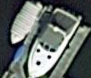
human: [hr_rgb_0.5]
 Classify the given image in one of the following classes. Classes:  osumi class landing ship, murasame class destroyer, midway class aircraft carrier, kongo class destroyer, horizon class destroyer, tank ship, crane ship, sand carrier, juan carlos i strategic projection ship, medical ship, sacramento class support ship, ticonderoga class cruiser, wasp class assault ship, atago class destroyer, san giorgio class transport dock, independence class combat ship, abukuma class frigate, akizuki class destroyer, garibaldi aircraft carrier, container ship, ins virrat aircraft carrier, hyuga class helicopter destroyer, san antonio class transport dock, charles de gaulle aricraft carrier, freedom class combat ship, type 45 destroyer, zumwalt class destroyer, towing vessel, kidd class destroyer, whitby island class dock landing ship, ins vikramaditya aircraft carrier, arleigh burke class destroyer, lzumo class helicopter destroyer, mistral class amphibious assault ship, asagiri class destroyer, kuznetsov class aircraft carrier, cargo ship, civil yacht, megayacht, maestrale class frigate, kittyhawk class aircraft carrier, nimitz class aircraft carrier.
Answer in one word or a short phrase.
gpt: Civil yacht